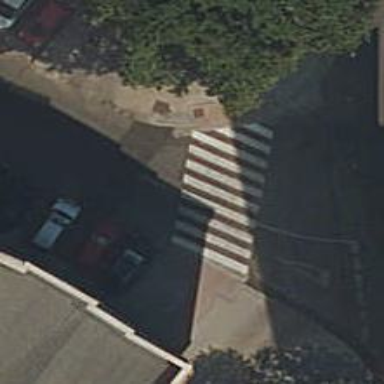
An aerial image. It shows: Zebra crossing on the road.